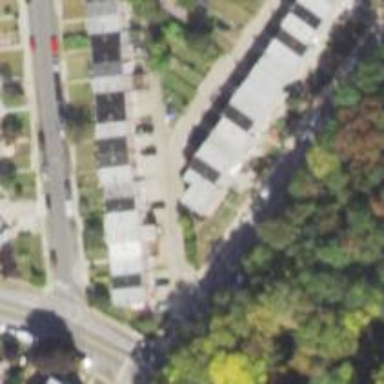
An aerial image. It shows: Alleyway designated as service road.